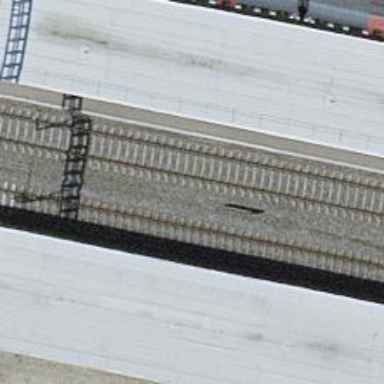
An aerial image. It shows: Stop position for public transport on the railway.